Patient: sex F, age 58
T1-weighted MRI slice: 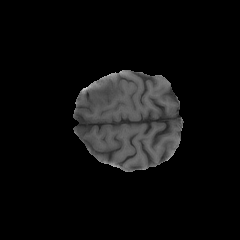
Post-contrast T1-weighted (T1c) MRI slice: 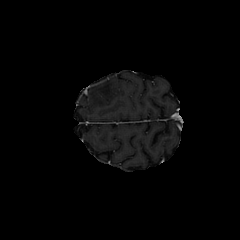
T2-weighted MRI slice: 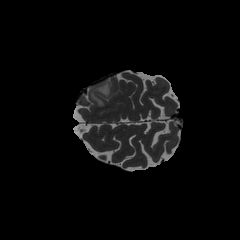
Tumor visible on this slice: yes
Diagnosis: Glioblastoma, IDH-wildtype
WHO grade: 4